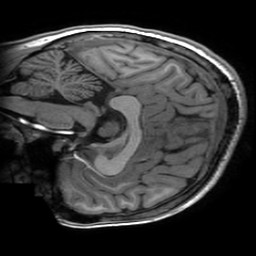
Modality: T1w
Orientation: sagittal
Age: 30
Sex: female
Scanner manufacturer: ge
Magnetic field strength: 3 T
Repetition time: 0.00724 s
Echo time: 0.0027 s